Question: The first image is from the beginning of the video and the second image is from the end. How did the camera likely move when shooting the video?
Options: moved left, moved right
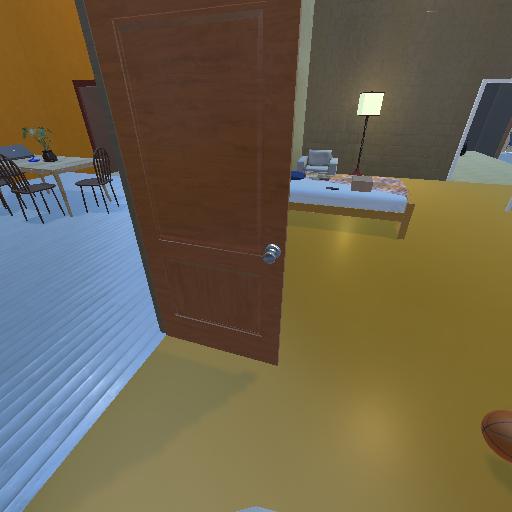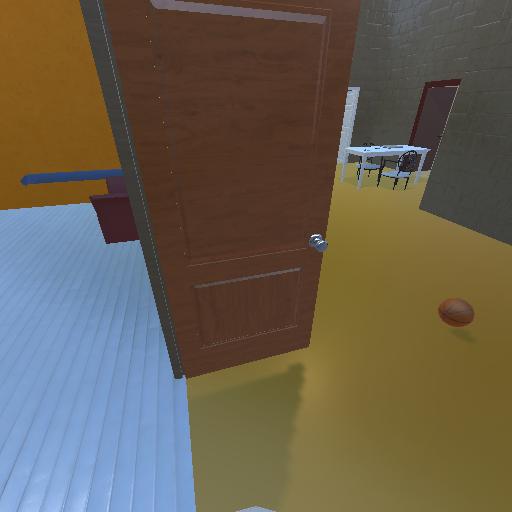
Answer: moved left